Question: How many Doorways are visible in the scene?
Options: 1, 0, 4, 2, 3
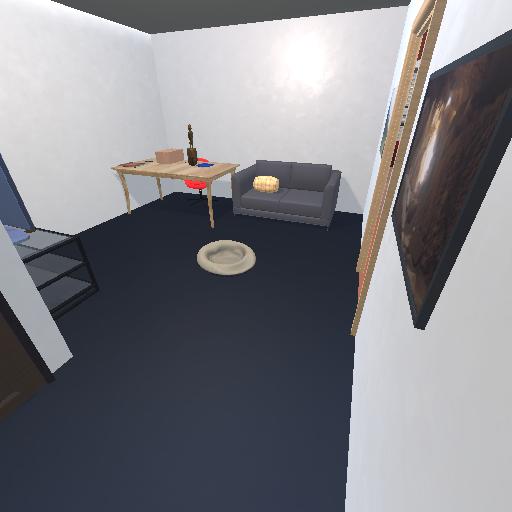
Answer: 1